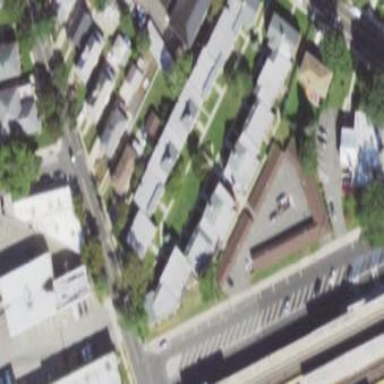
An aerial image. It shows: Residential building.